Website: home-depot
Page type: receipt
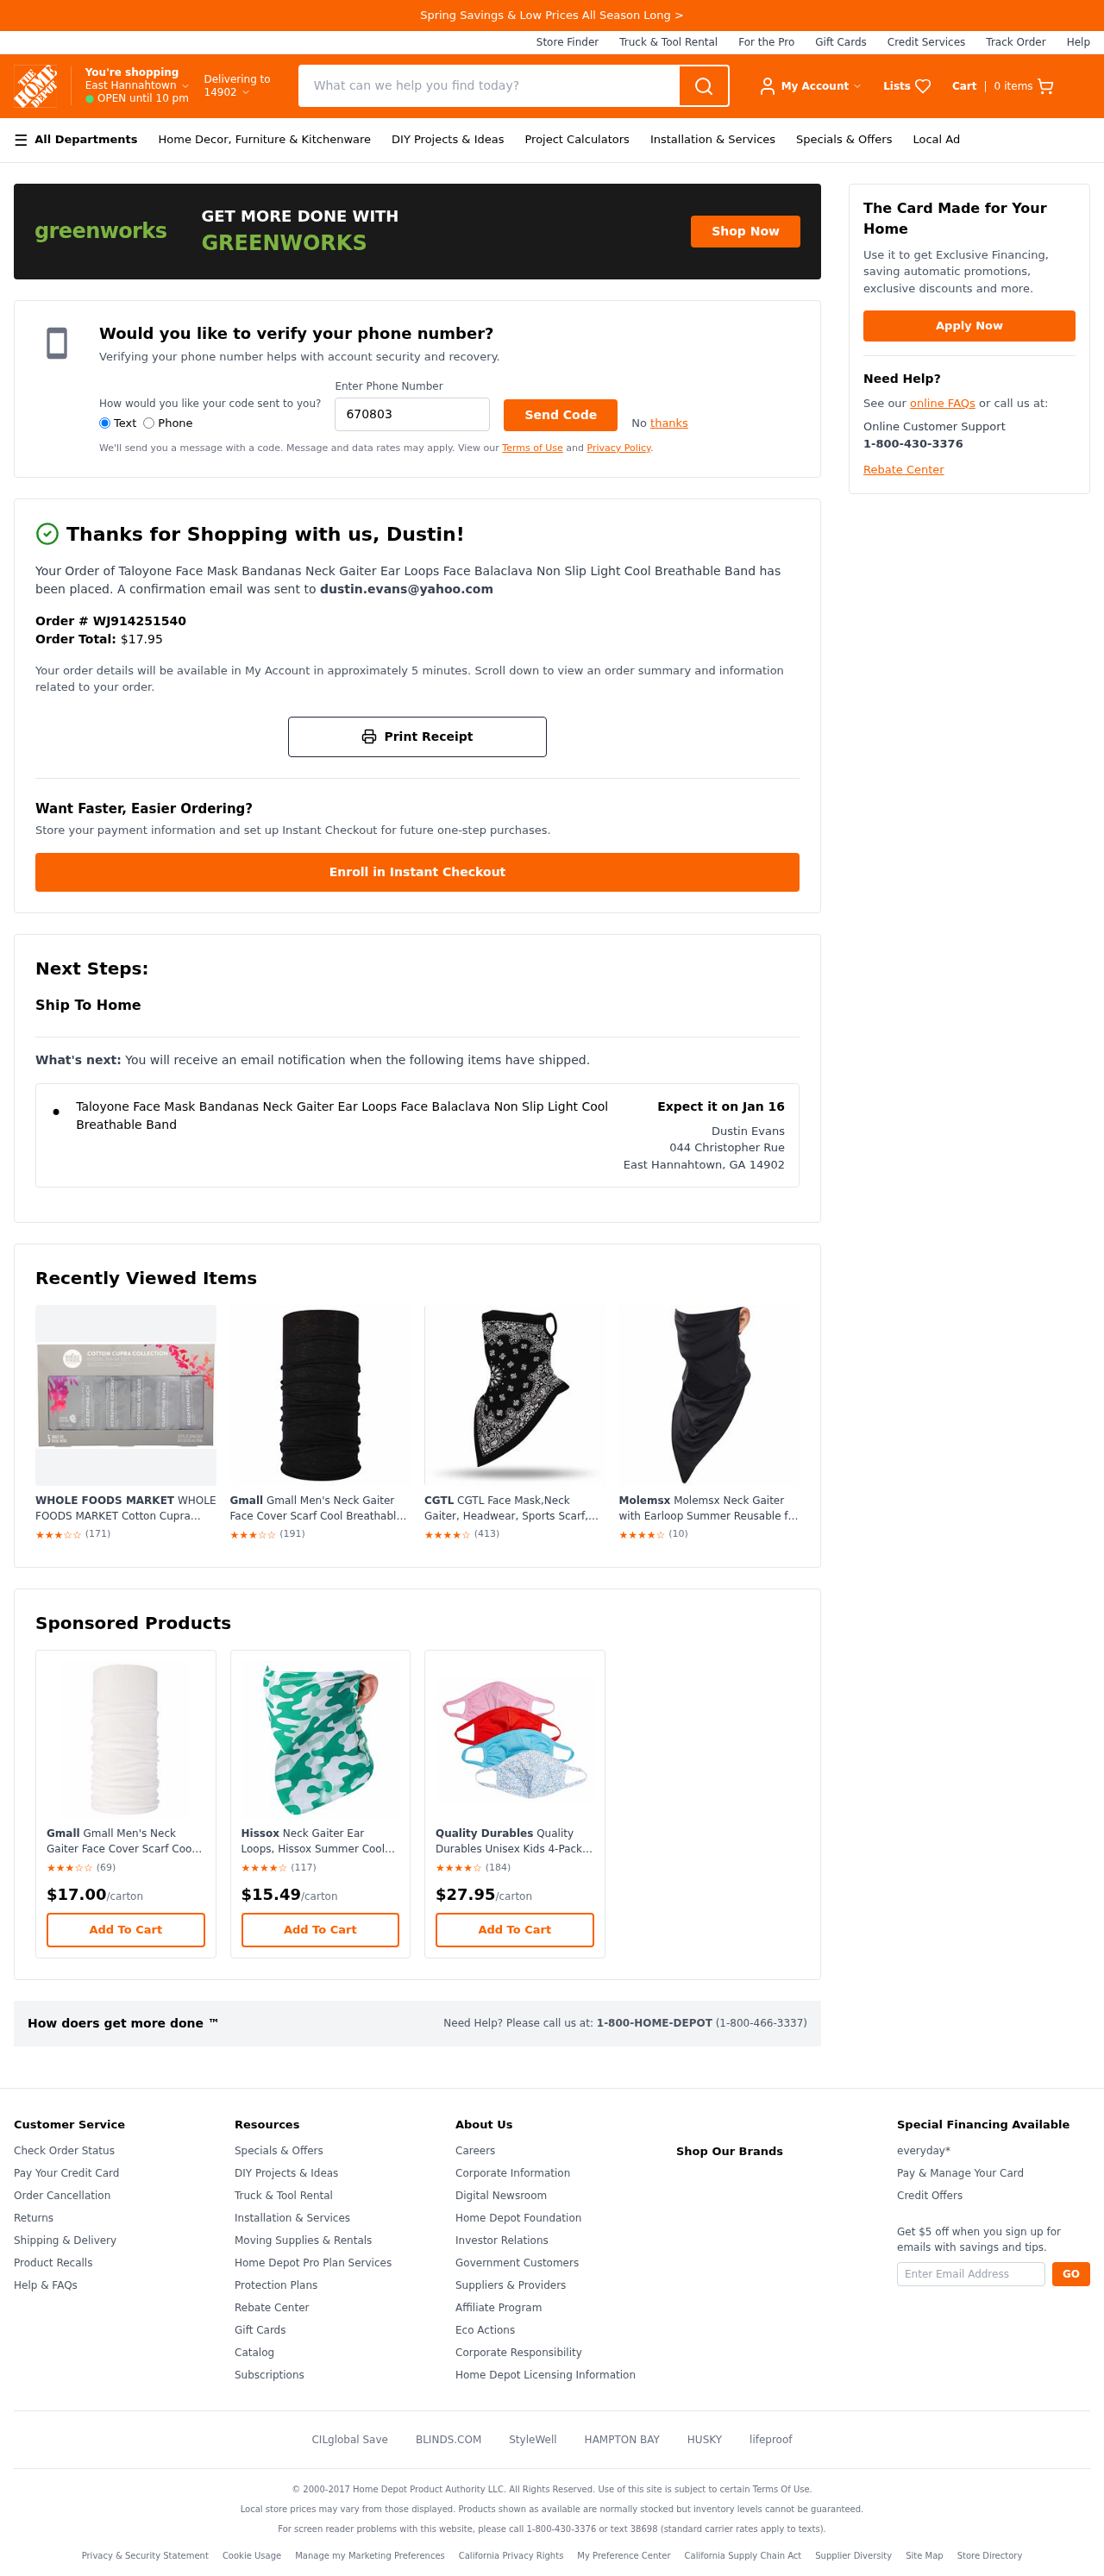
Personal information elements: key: PII_CITY
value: East Hannahtown
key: PII_CITY_STATE_ZIP
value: East Hannahtown, GA 14902
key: PII_EMAIL
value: dustin.evans@yahoo.com
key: PII_FIRSTNAME
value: Dustin
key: PII_FULLNAME
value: Dustin Evans
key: PII_PHONE
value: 6708034658
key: PII_POSTCODE
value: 14902
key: PII_STREET
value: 044 Christopher Rue
Product elements: key: PRODUCT1_NAME
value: Taloyone Face Mask Bandanas Neck Gaiter Ear Loops Face Balaclava Non Slip Light Cool Breathable Band
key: PRODUCT2_NAME
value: WHOLE FOODS MARKET WHOLE FOODS MARKET Cotton Cupra Mask Gift Set, 1 EA
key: PRODUCT2_BRAND
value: WHOLE FOODS MARKET
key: PRODUCT2_RATING
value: ★★★☆☆
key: PRODUCT2_NUM_RATINGS
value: (171)
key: PRODUCT3_NAME
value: Gmall Gmall Men's Neck Gaiter Face Cover Scarf Cool Breathable Lightweight Bandana, Black,1 Piece
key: PRODUCT3_BRAND
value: Gmall
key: PRODUCT3_RATING
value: ★★★☆☆
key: PRODUCT3_NUM_RATINGS
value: (191)
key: PRODUCT4_NAME
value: CGTL CGTL Face Mask,Neck Gaiter, Headwear, Sports Scarf, Boho Bandana, Balaclava Ear Loops, Headband for
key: PRODUCT4_BRAND
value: CGTL
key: PRODUCT4_RATING
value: ★★★★☆
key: PRODUCT4_NUM_RATINGS
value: (413)
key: PRODUCT5_NAME
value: Molemsx Molemsx Neck Gaiter with Earloop Summer Reusable for Ice Silk Headwear Mens Bandanas Face Scarf Band
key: PRODUCT5_BRAND
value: Molemsx
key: PRODUCT5_RATING
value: ★★★★☆
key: PRODUCT5_NUM_RATINGS
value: (10)
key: PRODUCT6_NAME
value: Gmall Gmall Men's Neck Gaiter Face Cover Scarf Cool Breathable Lightweight Bandana, White,1 Piece
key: PRODUCT6_BRAND
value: Gmall
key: PRODUCT6_RATING
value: ★★★☆☆
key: PRODUCT6_NUM_RATINGS
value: (69)
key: PRODUCT6_PRICE
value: $17.00
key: PRODUCT7_NAME
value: Hissox Neck Gaiter Ear Loops, Hissox Summer Cool Breathable Lightweight Balaclava Bandana Headwear Face Cov
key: PRODUCT7_BRAND
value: Hissox
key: PRODUCT7_RATING
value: ★★★★☆
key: PRODUCT7_NUM_RATINGS
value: (117)
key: PRODUCT7_PRICE
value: $15.49
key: PRODUCT8_NAME
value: Quality Durables Quality Durables Unisex Kids 4-Pack Reusable Face Covering, Blue Floral/Blue/Pink/Orange, Big Kids
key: PRODUCT8_BRAND
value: Quality Durables
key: PRODUCT8_RATING
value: ★★★★☆
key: PRODUCT8_NUM_RATINGS
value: (184)
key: PRODUCT8_PRICE
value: $27.95
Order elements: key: ORDER_NUM_ITEMS
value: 0
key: ORDER_ID
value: WJ914251540
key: ORDER_TOTAL
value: $17.95
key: ORDER_DELIVERY_DATE
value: Expect it on Jan 16